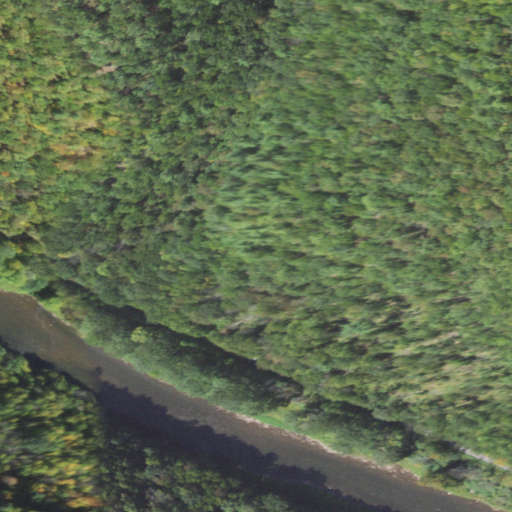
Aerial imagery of valley in Pennsylvania named Benjamin Hollow containing deciduous forest, mixed forest, herbaceous wetlands, open development, open water, and low intensity development